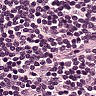
Metastatic tissue present: no